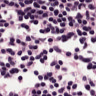
Metastatic tissue present: no